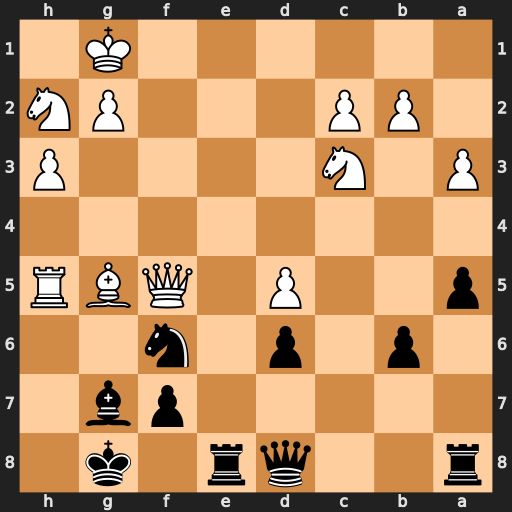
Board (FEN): r2qr1k1/5pb1/1p1p1n2/p2P1QBR/8/P1N4P/1PP3PN/6K1
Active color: b
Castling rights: -
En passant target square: -
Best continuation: Nxh5 Bxd8 Bd4+